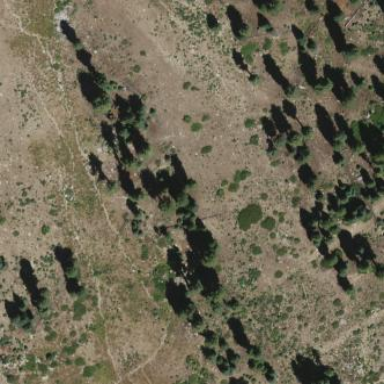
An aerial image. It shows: Forest with evergreen needle-leaved trees that produce timber and wood.